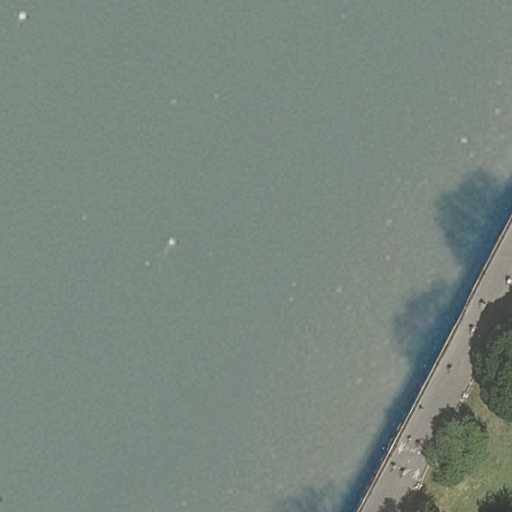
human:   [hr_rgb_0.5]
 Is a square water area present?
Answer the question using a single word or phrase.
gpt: no

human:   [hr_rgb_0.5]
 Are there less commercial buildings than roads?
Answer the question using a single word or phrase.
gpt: yes

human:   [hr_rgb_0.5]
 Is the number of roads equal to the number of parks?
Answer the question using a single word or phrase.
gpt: yes

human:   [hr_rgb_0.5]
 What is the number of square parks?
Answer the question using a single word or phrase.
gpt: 0

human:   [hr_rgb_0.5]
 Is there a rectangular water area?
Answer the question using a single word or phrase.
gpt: yes

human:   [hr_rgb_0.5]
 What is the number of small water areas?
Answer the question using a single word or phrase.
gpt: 0

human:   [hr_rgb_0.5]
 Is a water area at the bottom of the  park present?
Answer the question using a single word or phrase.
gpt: yes

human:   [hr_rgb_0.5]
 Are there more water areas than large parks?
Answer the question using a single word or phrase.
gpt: yes

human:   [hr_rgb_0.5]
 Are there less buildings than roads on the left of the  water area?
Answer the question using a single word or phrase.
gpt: no

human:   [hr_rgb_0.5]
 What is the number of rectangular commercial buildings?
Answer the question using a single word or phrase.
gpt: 0

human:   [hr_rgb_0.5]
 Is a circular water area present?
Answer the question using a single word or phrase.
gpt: no

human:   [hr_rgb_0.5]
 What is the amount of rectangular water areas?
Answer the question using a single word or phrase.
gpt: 1

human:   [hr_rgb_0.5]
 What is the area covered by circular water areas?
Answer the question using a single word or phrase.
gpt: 0m2

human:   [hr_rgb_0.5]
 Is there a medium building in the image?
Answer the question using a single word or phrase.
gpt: no

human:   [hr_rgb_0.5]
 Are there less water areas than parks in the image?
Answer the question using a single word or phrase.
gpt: no

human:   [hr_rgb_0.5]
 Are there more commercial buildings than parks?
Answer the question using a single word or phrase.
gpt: no

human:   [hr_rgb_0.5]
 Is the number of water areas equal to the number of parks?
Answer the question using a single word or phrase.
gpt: yes

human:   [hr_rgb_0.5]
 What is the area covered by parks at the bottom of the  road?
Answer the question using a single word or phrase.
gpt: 0m2

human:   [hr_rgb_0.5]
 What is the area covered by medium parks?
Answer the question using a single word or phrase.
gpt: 434m2

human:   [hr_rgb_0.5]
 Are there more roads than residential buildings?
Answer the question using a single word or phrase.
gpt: yes

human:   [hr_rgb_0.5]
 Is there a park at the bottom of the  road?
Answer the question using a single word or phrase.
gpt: no

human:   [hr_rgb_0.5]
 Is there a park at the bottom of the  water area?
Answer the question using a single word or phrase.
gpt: no

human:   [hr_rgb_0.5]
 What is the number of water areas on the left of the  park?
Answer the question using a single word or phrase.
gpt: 1

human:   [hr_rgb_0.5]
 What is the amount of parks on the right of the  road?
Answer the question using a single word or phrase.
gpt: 1

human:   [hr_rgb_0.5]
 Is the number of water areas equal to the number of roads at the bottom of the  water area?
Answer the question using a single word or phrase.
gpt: yes

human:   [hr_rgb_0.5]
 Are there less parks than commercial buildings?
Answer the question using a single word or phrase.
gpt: no

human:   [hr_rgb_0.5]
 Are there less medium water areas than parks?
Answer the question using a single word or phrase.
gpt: yes

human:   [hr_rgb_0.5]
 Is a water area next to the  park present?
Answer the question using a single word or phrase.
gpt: yes

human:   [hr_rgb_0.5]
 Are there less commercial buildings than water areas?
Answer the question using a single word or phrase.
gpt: yes

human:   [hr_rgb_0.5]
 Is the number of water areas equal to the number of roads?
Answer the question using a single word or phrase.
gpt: yes

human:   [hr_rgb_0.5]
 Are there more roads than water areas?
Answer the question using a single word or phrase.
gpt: no

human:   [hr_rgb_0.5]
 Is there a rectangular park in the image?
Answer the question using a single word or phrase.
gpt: yes

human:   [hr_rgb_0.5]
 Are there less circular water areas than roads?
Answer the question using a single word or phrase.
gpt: yes

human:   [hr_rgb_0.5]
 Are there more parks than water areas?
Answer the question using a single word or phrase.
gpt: no

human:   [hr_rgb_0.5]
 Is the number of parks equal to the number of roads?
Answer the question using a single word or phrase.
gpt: yes

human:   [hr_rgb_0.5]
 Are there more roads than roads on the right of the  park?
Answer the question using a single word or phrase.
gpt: yes